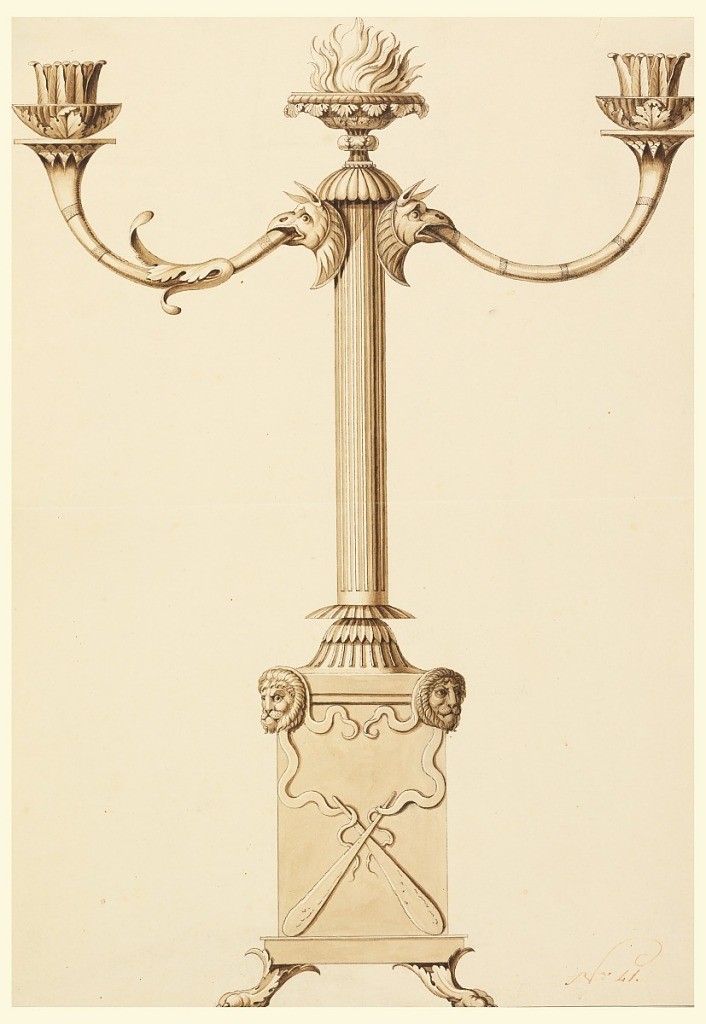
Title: Design for a Candlestick
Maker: Johann Nepomuk
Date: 1825–35
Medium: Pen and black ink, brush and wash on paper
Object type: Drawing
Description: Fluted shaft is topped by a bowl with a flame. From fantastic heads underneath grow two branches. High pedestal shows lion heads with stripes of the hides and two crossed clubs. Feet and a plinth which is flanked by boxes.